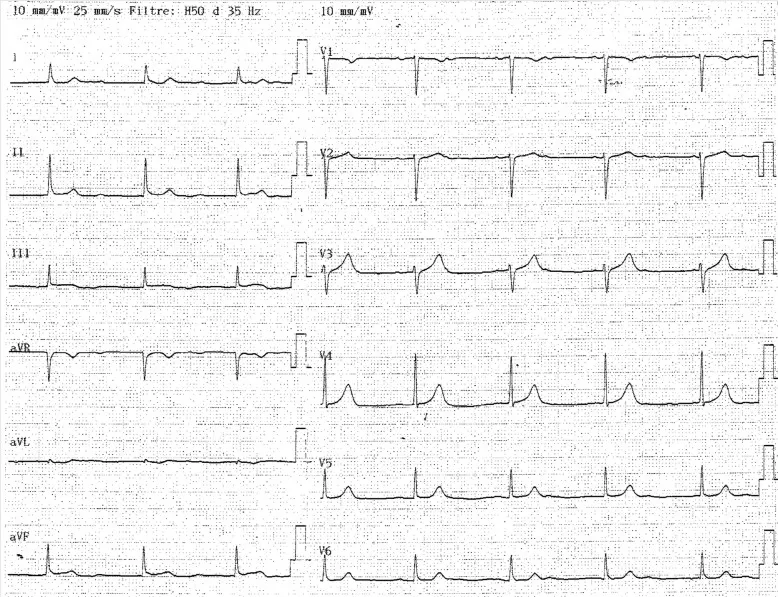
Progression to heart block. Electrocardiography showing regular rhythm at a rate of 55 bpm with normal QRS complex duration and morphology. AS atrial rate (70 bpm) was faster than the ventricular rate (55 bpm), and PP interval was constant with no relationship between the P waves and QRS, demonstrating atrioventricular dissociation.
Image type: electrography (ekg)